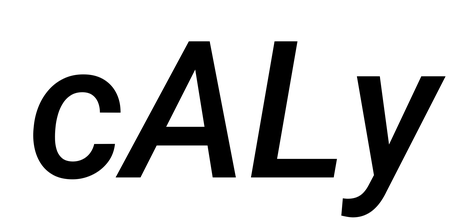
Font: Roboto-Italic_Medium_Italic